Chest X-ray. View position: PA
Patient age: 20
Patient sex: M
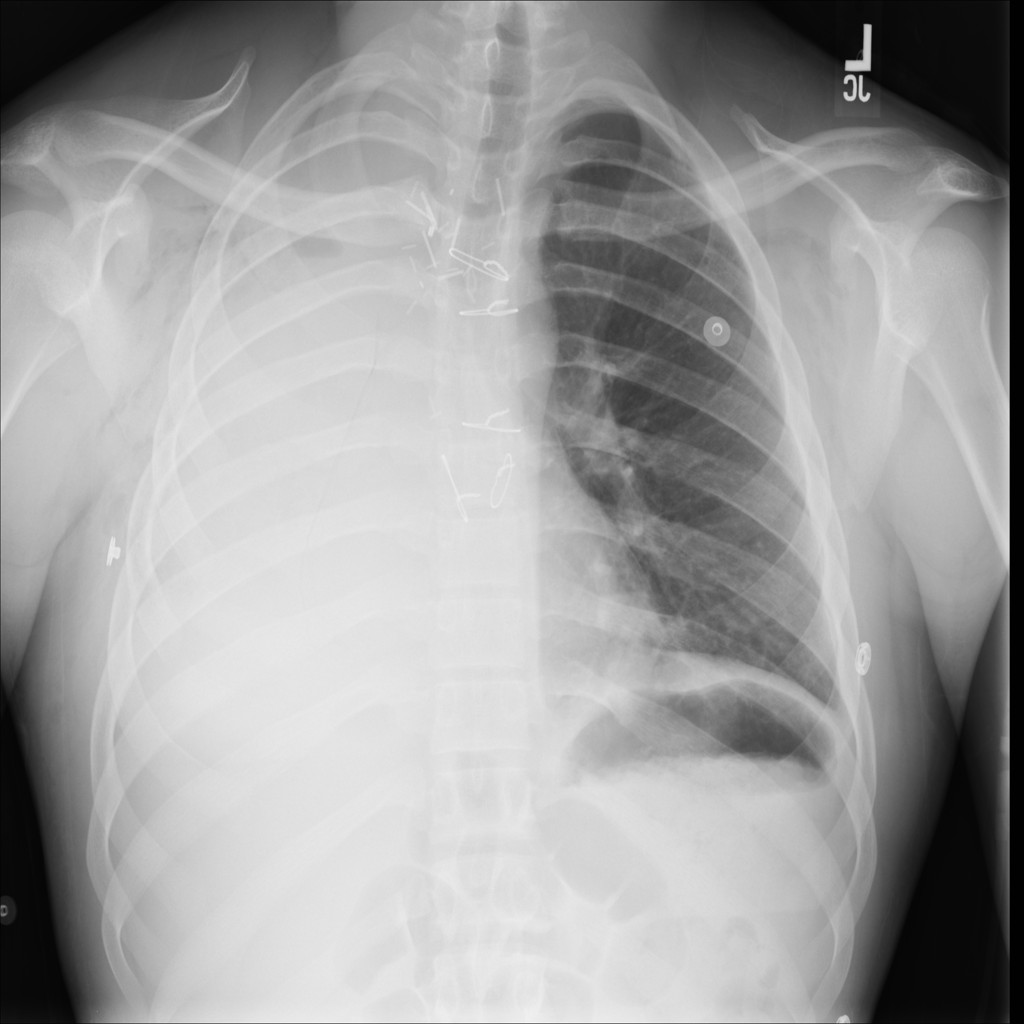
Finding: Pneumothorax